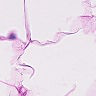
Metastatic tissue present: no